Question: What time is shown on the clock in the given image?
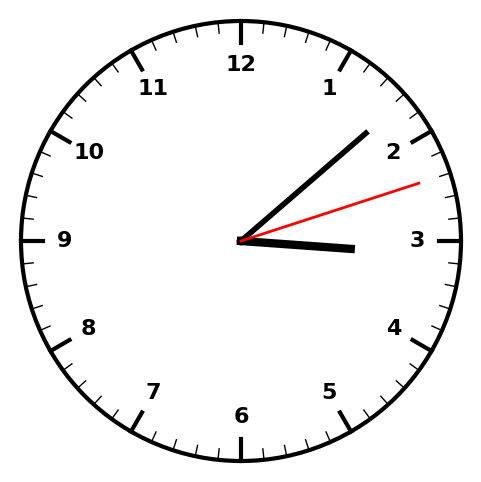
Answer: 03:08:12